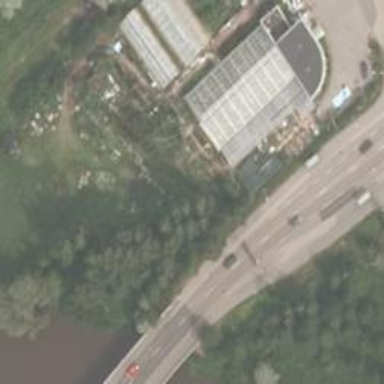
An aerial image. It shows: Retail area with garden center shop.